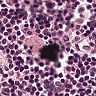
Metastatic tissue present: no